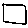
Label: square